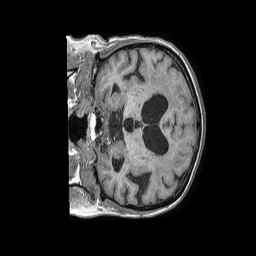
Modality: T1w
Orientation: coronal
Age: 63
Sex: female
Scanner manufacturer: philips
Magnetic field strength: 1.5 T
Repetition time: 0.008142 s
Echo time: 0.003797 s